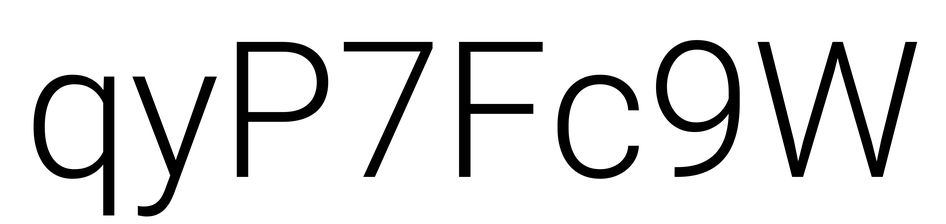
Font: Roboto_Light